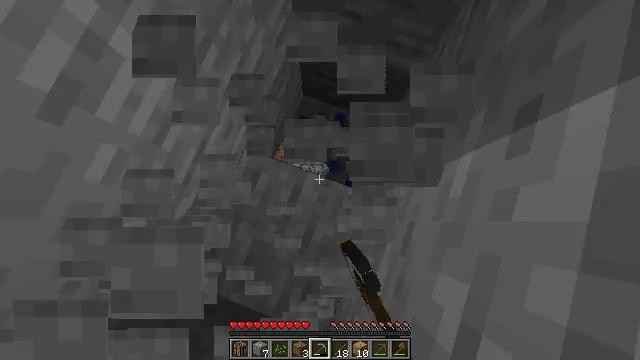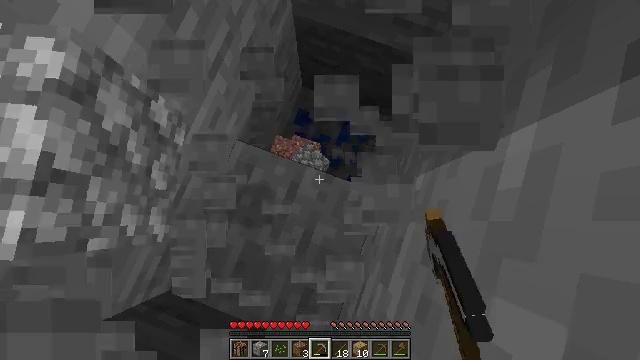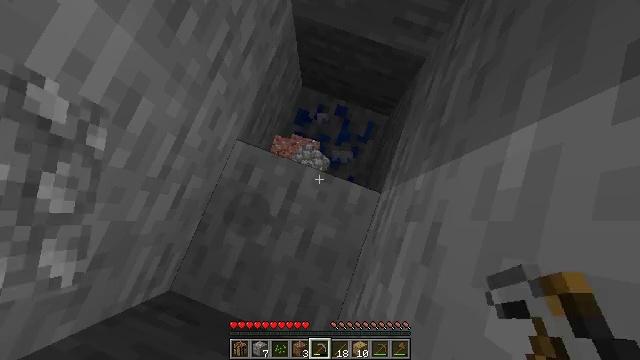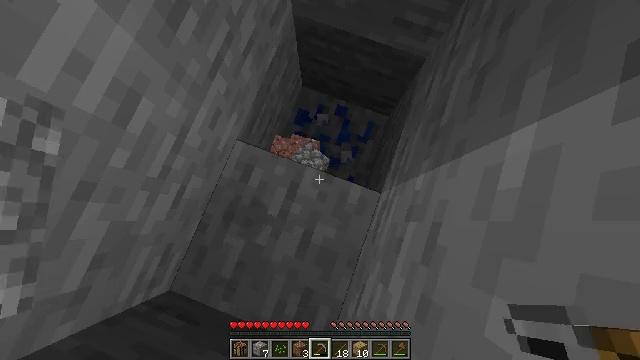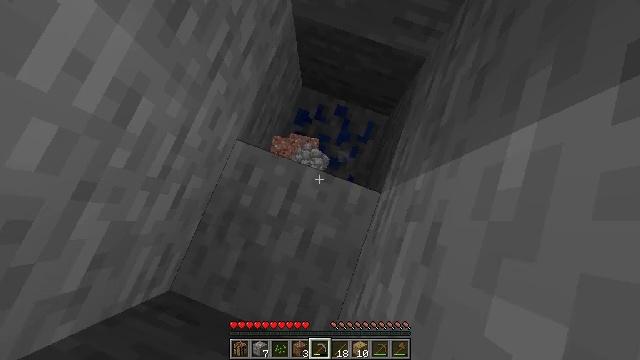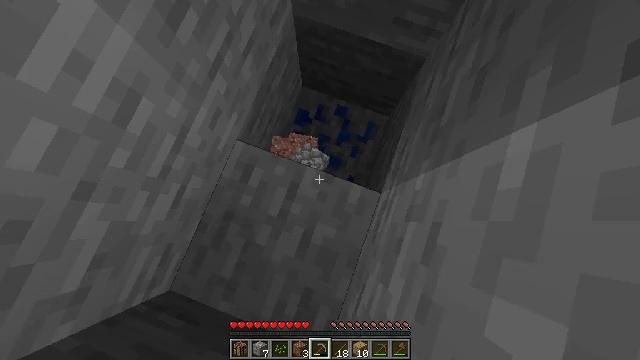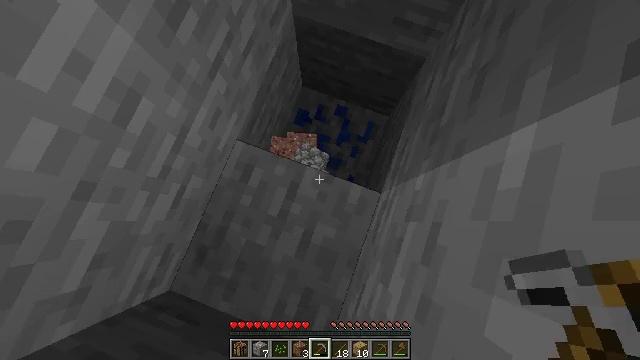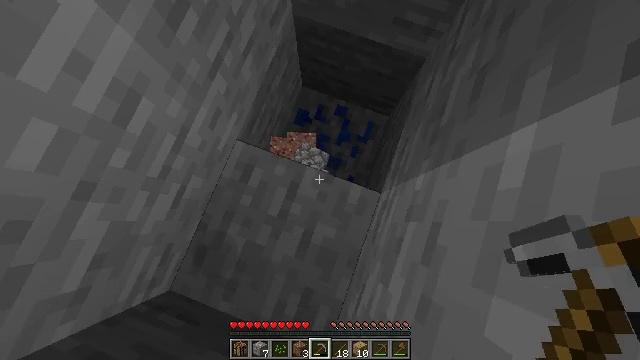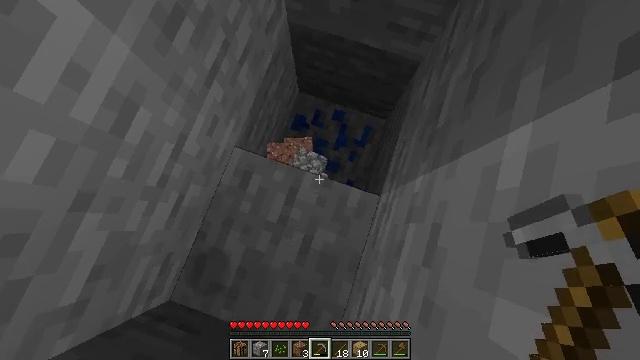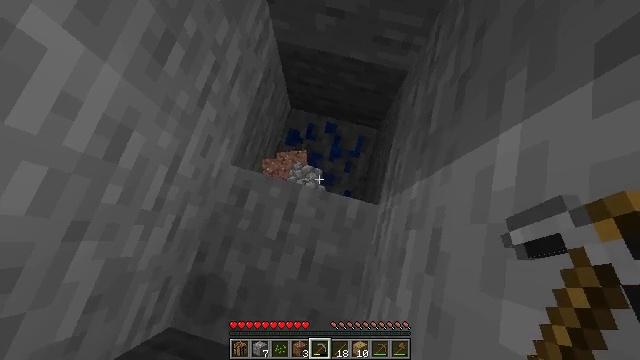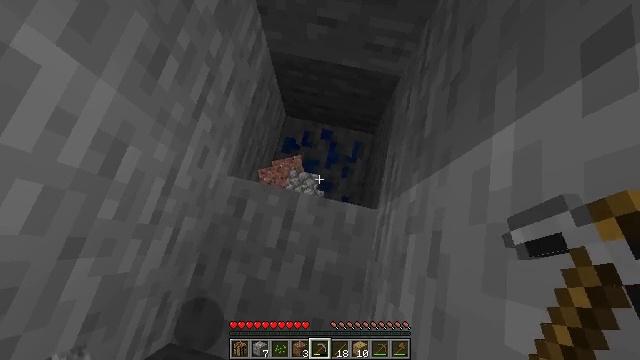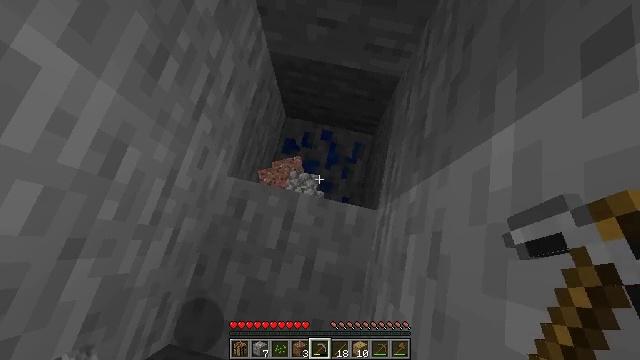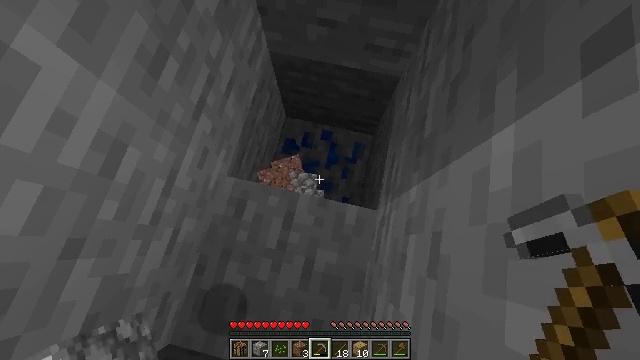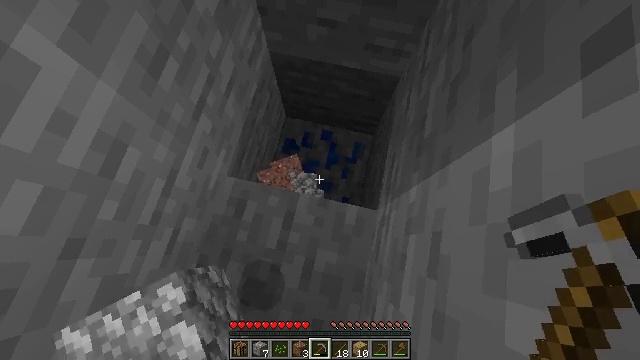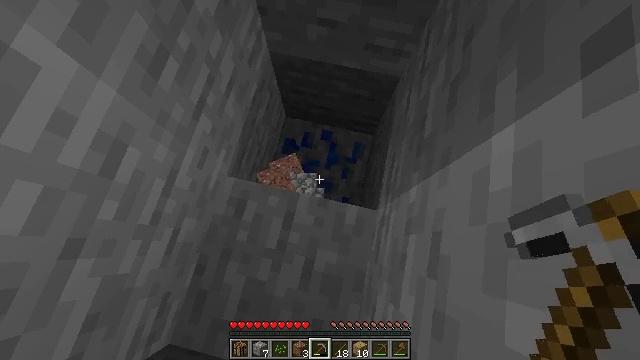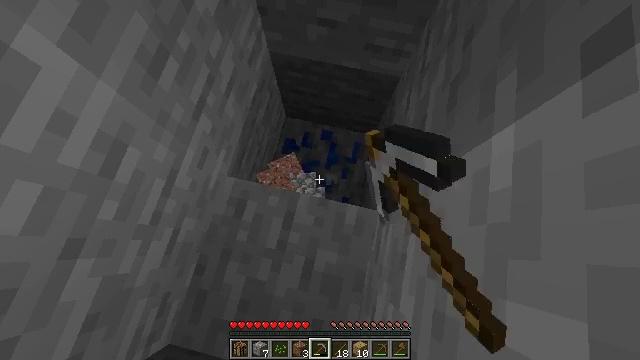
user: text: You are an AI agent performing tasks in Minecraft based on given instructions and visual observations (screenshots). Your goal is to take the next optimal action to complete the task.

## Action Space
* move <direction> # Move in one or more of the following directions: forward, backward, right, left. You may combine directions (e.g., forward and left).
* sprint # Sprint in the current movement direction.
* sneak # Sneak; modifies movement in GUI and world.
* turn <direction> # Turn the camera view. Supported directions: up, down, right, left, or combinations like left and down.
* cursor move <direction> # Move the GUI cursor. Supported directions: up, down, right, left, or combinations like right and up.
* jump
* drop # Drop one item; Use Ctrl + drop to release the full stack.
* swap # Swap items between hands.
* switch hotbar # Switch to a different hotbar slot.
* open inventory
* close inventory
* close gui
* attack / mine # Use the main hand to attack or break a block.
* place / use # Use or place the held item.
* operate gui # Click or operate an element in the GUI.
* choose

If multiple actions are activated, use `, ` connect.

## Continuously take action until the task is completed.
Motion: motion action
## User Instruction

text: Mine the lapis ore underground.
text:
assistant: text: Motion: no_op
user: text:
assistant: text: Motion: no_op
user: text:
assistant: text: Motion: no_op
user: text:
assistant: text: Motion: no_op
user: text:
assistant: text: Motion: no_op
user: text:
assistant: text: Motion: no_op
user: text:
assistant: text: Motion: no_op
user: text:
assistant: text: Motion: turn right and up
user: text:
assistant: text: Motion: turn right and up
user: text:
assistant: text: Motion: turn right and up
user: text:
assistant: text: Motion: no_op
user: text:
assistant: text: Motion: no_op
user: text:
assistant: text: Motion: no_op
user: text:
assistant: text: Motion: attack / mine
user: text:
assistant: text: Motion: attack / mine
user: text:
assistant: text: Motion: attack / mine
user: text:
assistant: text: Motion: attack / mine
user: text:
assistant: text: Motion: attack / mine
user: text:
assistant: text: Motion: attack / mine
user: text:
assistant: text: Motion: attack / mine
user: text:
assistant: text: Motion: attack / mine
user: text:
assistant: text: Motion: attack / mine
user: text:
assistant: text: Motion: attack / mine
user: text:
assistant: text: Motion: attack / mine
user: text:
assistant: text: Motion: attack / mine
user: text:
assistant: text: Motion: attack / mine
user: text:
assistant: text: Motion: attack / mine
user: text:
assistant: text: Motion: attack / mine
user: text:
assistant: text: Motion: attack / mine
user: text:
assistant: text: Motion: attack / mine